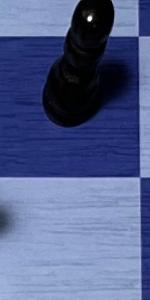
Label: Empty